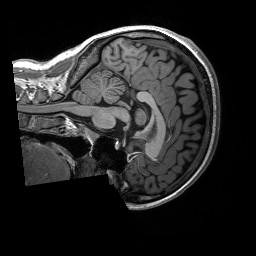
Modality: T1w
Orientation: sagittal
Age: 18
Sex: female
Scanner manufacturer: siemens
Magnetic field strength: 3 T
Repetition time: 2.53 s
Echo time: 0.00227 s